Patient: sex F, age 56
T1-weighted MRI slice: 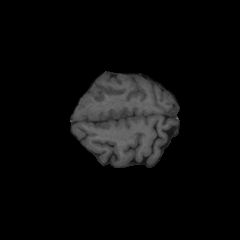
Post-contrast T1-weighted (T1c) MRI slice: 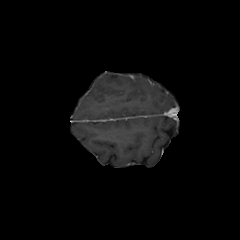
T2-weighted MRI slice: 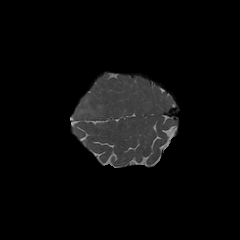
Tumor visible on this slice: yes
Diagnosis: Glioblastoma, IDH-wildtype
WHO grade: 4